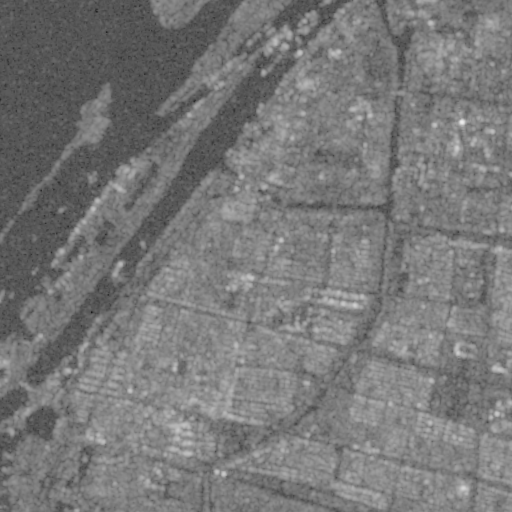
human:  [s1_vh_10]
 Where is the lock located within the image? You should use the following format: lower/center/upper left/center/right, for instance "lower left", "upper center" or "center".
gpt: The lock is located in the upper center of the image.
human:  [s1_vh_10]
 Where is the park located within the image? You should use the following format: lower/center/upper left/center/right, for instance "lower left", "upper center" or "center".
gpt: The park is located in the lower center of the image.
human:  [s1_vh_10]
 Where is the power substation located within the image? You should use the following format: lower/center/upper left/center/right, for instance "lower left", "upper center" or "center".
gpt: The power substation is located in the center right of the image.
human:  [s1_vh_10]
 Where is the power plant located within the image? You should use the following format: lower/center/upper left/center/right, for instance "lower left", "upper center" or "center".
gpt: There is no power plant in the image.

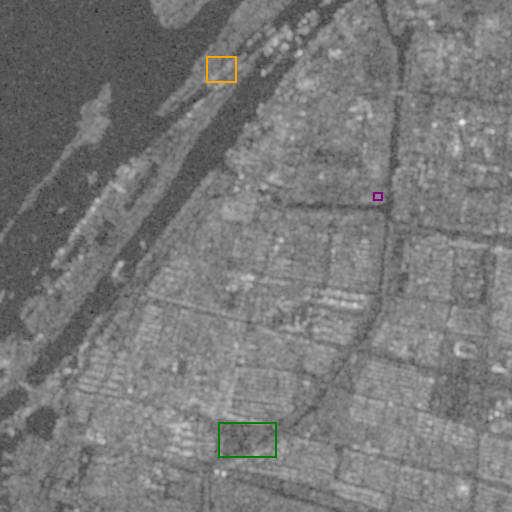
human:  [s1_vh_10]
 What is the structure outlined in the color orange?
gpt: The structure outlined in orange is a lock.
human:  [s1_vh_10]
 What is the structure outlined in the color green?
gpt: The structure outlined in green is a park.
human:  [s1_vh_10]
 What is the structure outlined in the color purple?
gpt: The structure outlined in purple is a power substation.
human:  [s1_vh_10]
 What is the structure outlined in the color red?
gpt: There is no red outline.